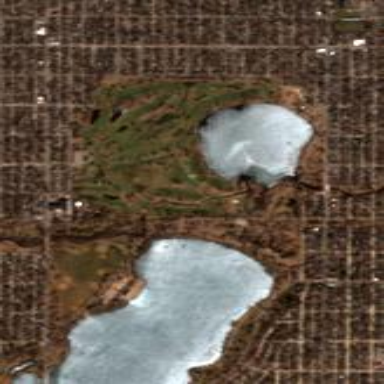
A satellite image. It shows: Golf course.